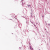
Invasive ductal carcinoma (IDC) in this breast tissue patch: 0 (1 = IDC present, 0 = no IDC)